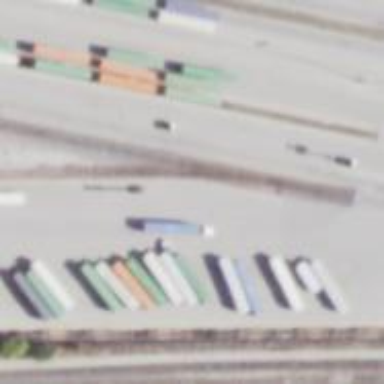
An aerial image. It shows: Railway yard in service.